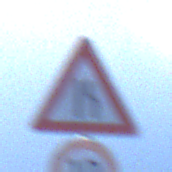
Verkehrszeichen: EinseitigVerengteFahrbahnRechts
Zusatzzeichen unten: Geschwindigkeit10
Umgebung: Outdoor, Nature
Tageszeit: MorningAfternoon
Wetter: PartlyCloudy
Licht: Natural
Jahreszeit: NotSpecified
Kontrast: HighContrast